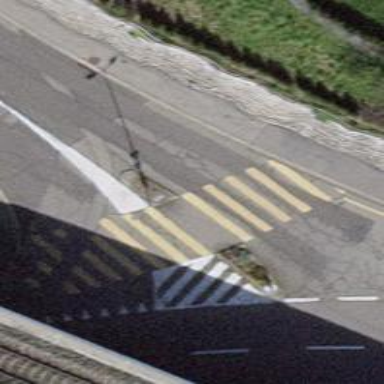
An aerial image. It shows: Uncontrolled crossing on the road.